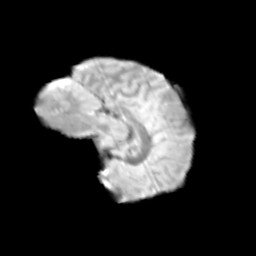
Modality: T2w
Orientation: sagittal
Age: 9
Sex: male
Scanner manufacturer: siemens
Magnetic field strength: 3 T
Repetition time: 3.8 s
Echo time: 0.07 s